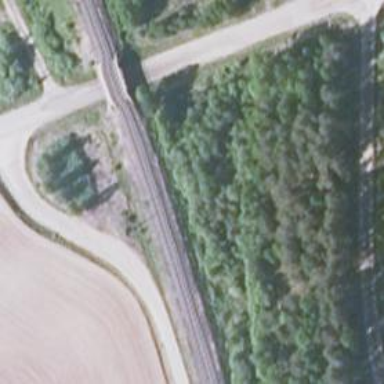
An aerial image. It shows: Continuous rail railway with electrified contact line.